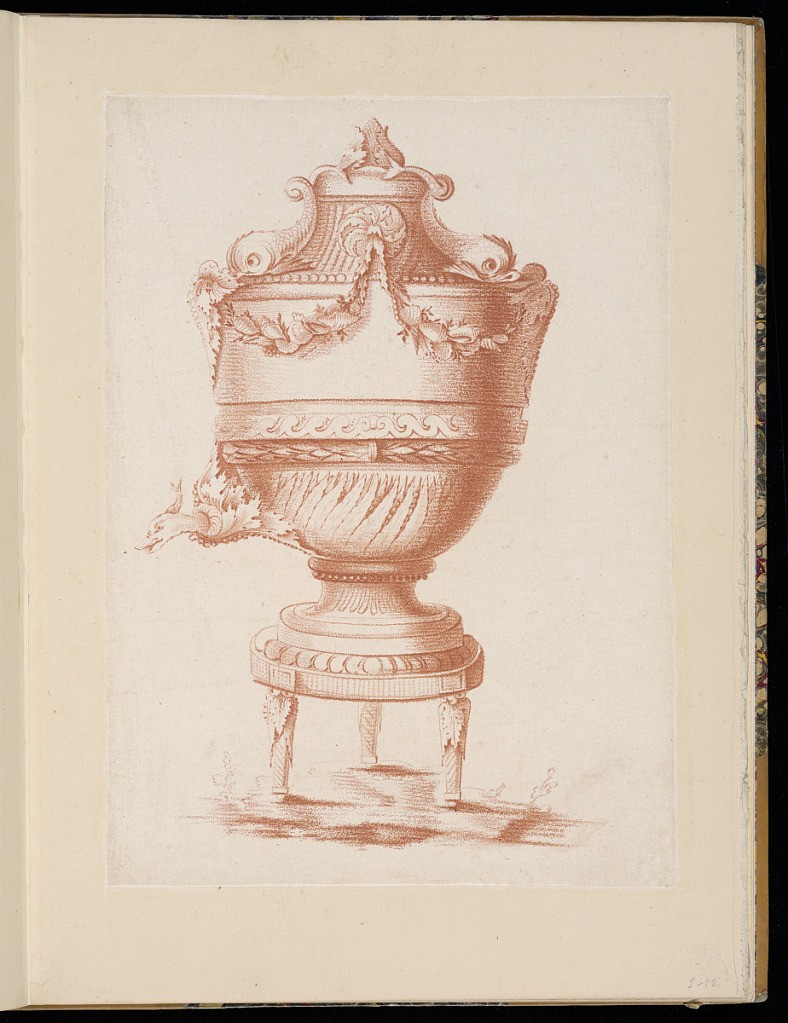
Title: Ornamental Vase or Fountain Design
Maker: A. Panier, French, active 18th century
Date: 1767-1793
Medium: Crayon-manner engraving with red ink on paper
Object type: Print
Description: Lidded vase with a grotesque serpent spigot. There are two grotesque dolphins along the neck of the vase, and a garland of shells draping from the center of the neck over the shoulder. The bottom of the vase has a slanted vegetal pattern and a tapered foot. The vase is elevated on a base with three upright columns of stylized leaves. The print is engraved in red ink (sanguine) crayon manner. The plate is not lettered or numbered.